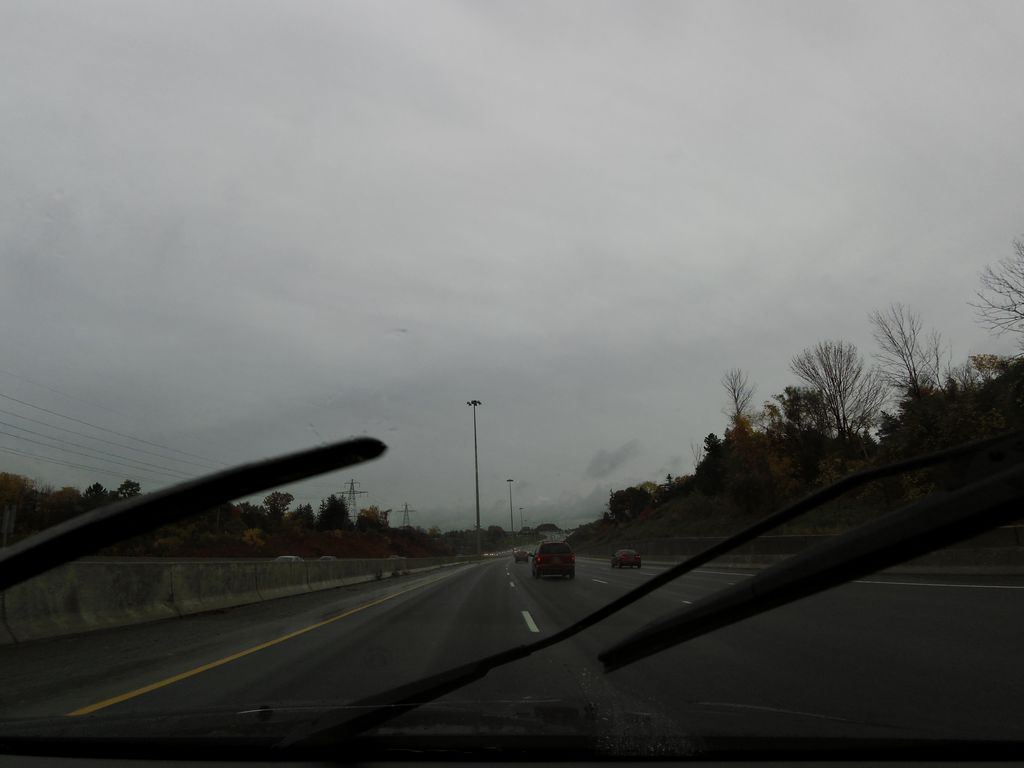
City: kitchener-waterloo